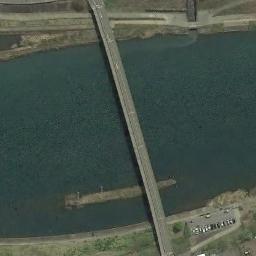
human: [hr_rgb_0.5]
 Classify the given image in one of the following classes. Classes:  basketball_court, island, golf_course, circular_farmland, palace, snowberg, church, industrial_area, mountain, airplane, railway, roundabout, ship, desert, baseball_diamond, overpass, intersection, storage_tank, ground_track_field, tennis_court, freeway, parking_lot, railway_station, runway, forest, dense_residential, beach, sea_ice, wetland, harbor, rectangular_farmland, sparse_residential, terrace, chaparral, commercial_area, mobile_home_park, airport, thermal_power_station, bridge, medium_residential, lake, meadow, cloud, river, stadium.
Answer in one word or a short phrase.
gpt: bridge